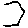
Label: hexagon